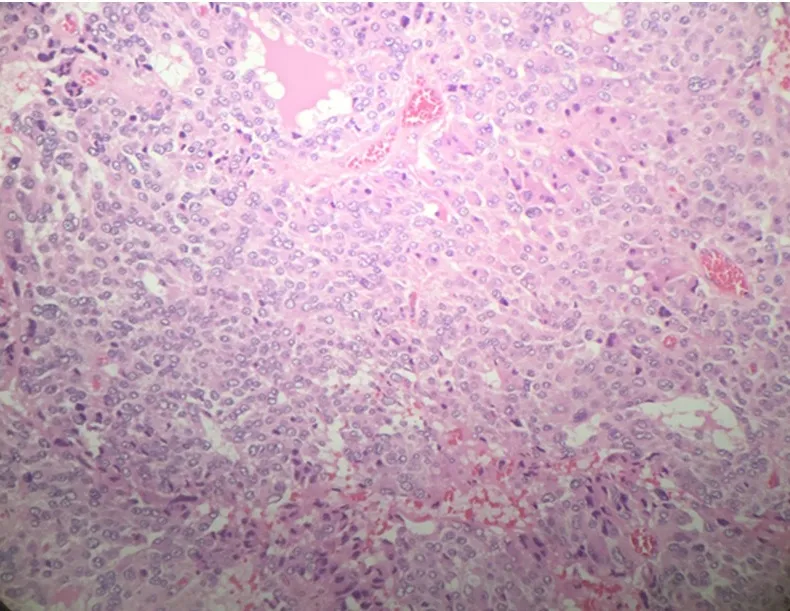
Histopathology slide of the lesion confirming the diagnosis of bladder paraganglioma.
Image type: pathology (h&e)